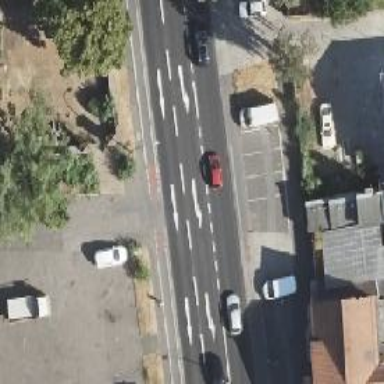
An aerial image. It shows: Primary highway with asphalt surface. Separate sidewalks on both sides and cycle track on the left side.